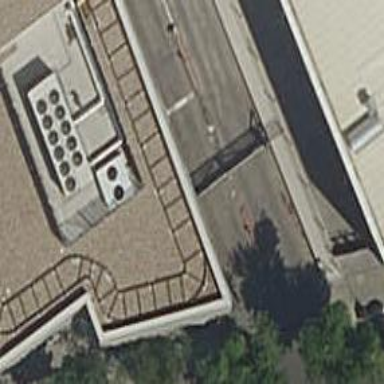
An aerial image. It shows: Lift gate barrier.